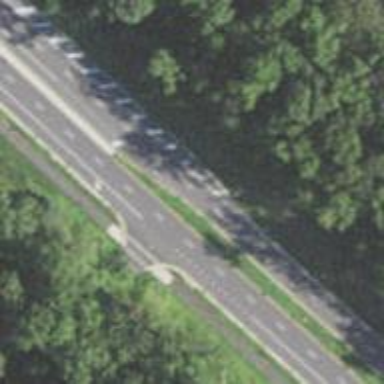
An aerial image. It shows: Marked crossing on cycleway.